You are looking at the wavelet scalogram of a bearing's acceleration signal. What is the most likely bearing condition (normal, inner_race, outer_race, ball)?
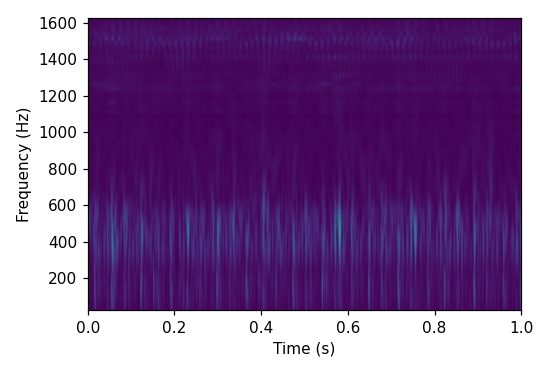
Answer: outer_race